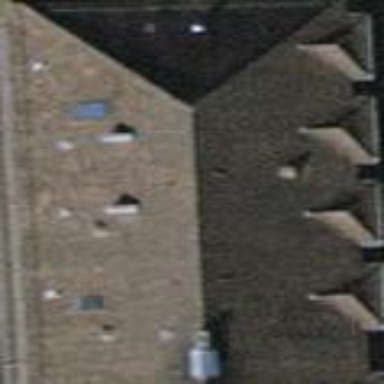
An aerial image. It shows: Apartments building with mansard roof.